Field crop: tomato
Growth stage: 2
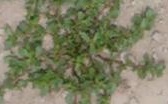
Species: portulaca